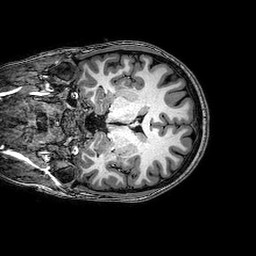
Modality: T1w
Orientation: coronal
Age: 22
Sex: female
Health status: healthy
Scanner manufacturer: philips
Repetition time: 0.008139 s
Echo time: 0.00373 s